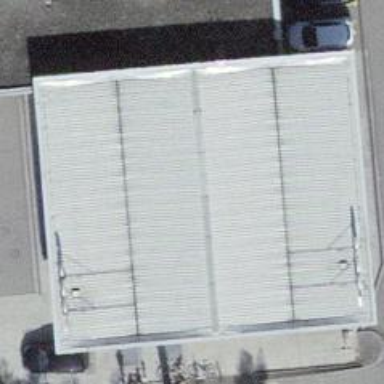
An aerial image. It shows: Fuel station.